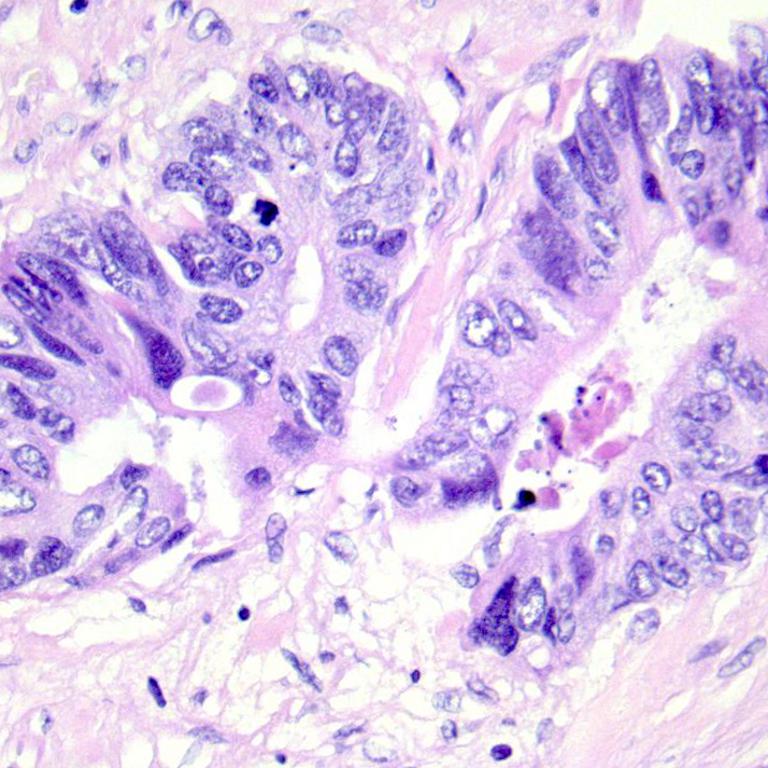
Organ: colon
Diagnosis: adenocarcinomas